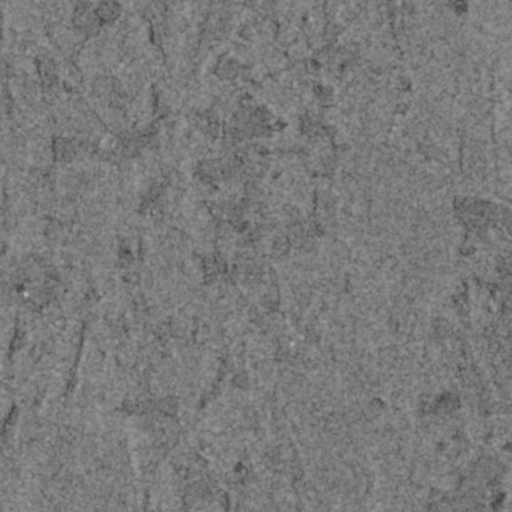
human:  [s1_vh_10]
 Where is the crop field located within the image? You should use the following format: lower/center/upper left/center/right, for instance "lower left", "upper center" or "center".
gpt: The crop field is located in the upper left of the image.
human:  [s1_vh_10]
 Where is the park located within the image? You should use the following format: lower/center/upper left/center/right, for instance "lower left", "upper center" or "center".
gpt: The park is located in the lower left of the image.
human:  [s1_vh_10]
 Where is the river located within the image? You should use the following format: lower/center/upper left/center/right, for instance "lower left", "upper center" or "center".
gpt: The river is located in the lower of the image.
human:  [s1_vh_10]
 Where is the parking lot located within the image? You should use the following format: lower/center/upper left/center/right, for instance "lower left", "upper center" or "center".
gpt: There is no parking lot in the image.

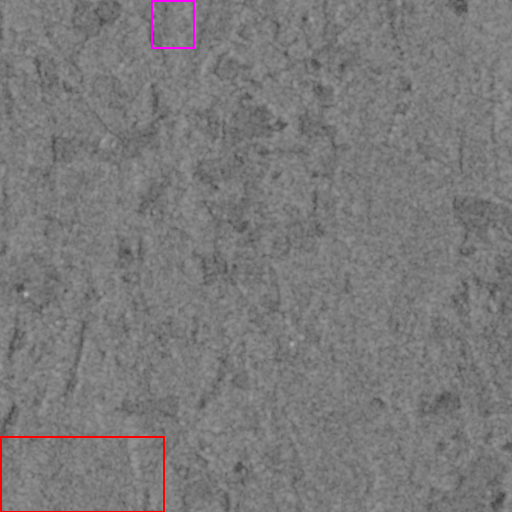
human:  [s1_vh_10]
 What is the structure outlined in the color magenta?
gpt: The structure outlined in magenta is a crop field.
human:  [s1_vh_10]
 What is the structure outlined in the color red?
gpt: The structure outlined in red is a park.
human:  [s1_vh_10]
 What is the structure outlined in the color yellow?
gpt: There is no yellow outline.